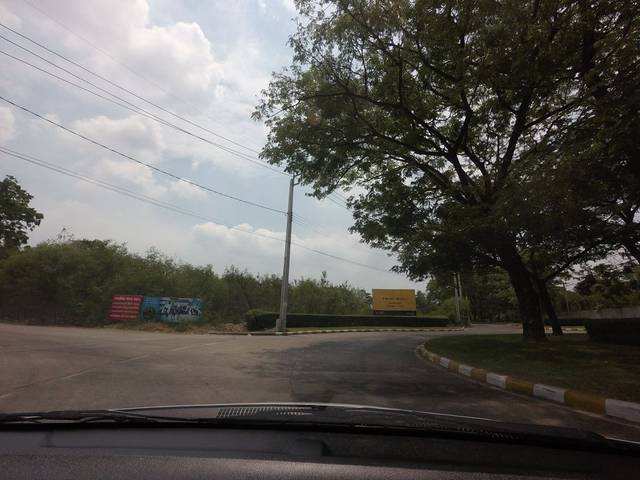
Region: Thailand
Coordinates: 13.869, 100.707